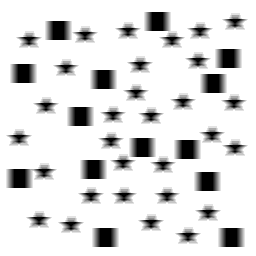
Squares: 14
Triangles: 0
Stars: 30
Total shapes: 44